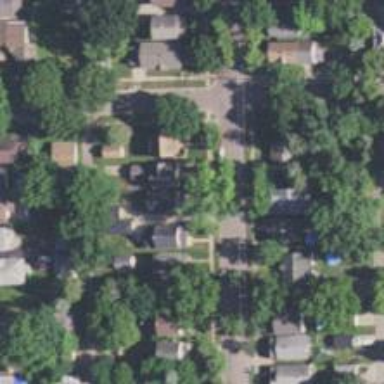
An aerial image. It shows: Neighborhood.